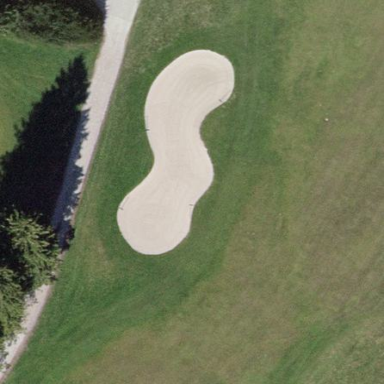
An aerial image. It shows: Golf bunker filled with sandy terrain.